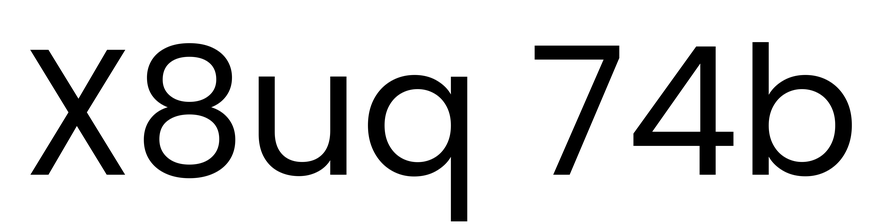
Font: Poppins-Regular